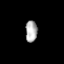
Tissue: prostate
Cell type: Endothelial cells
Senescence score: 0.7216
Nuclear area (px): 245
Mean DAPI intensity: 176.633